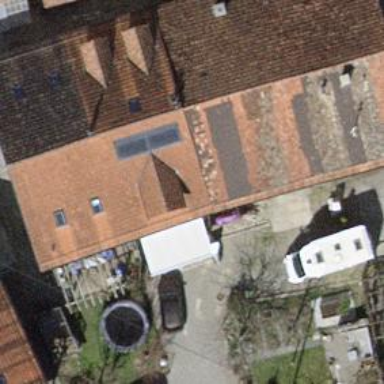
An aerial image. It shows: Terrace-style building with gabled roof.